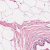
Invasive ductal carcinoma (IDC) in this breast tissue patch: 0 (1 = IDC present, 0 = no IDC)